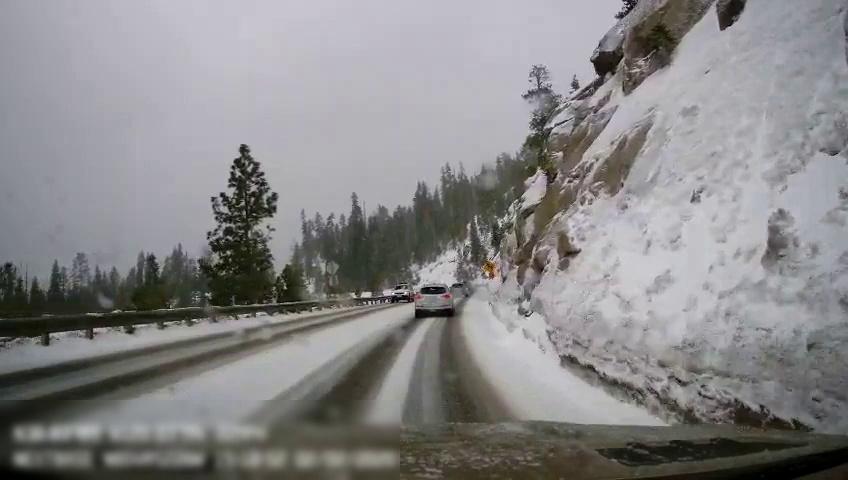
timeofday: Day
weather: Snowy
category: Drivable Space
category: Vehicles | SUV
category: Vehicles | Car
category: Vehicles | Car
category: Traffic | Signs